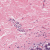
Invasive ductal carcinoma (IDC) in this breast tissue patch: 0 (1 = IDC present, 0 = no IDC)